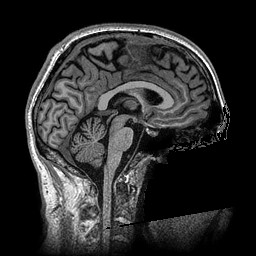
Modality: T1w
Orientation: sagittal
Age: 37
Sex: male